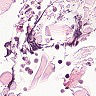
Metastatic tissue present: no